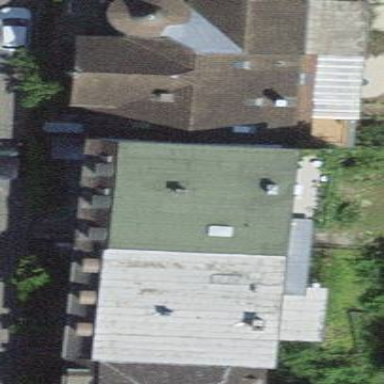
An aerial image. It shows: Flat-roofed building.